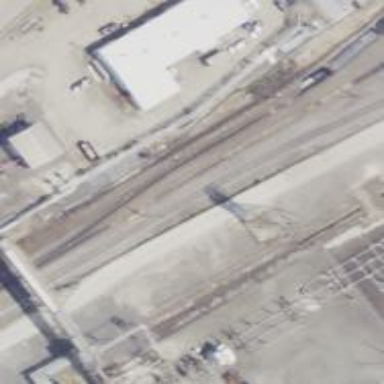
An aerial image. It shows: Railway yard in service.